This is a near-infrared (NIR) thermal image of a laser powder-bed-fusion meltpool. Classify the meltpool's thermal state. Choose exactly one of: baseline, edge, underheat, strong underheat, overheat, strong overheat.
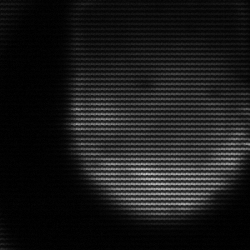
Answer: edge